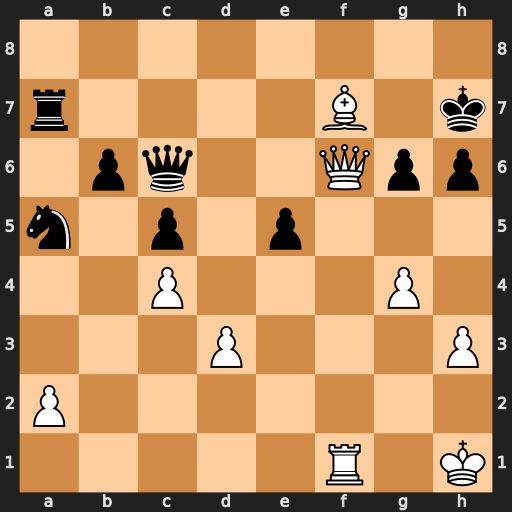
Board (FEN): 8/r4B1k/1pq2Qpp/n1p1p3/2P3P1/3P3P/P7/5R1K
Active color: w
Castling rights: -
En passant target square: -
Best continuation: Bd5 Qxf6 Rxf6